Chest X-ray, PA view. Patient: 19 years old, sex M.
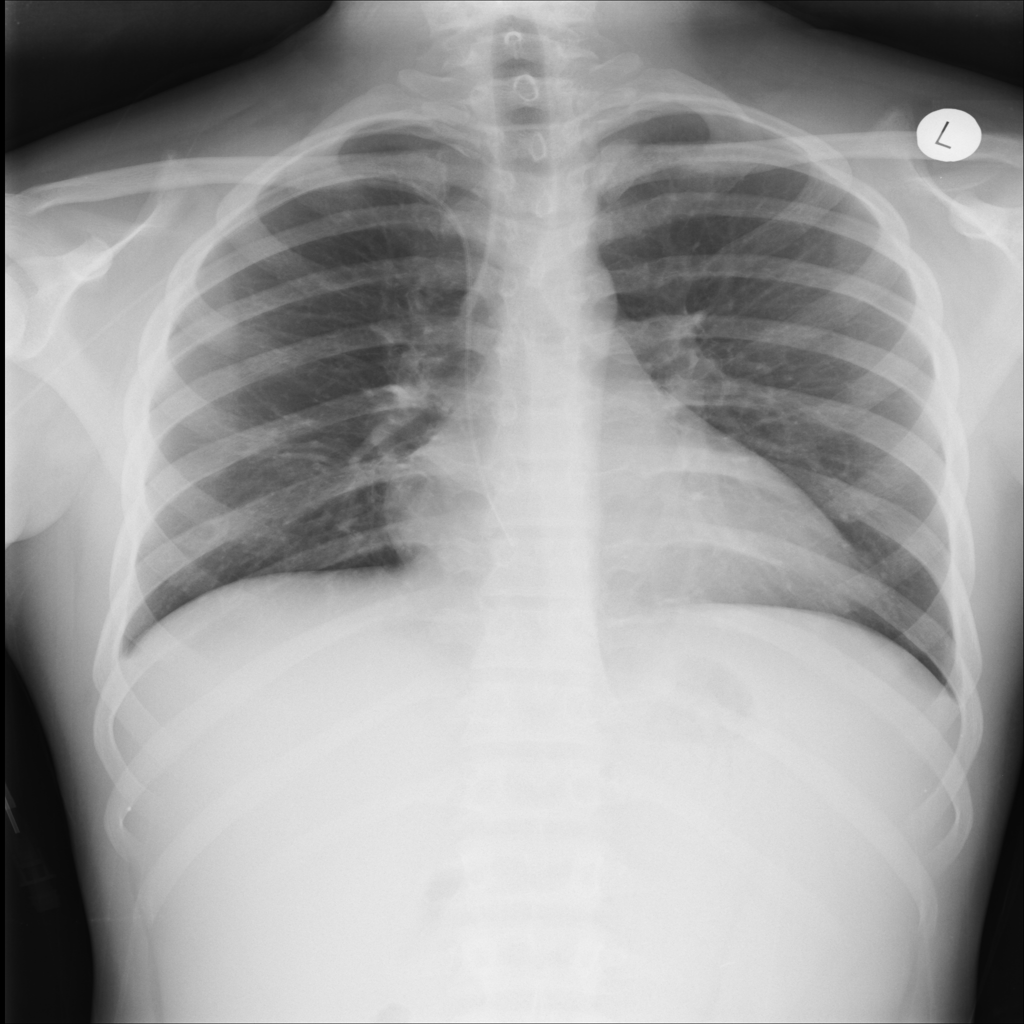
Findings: No Finding